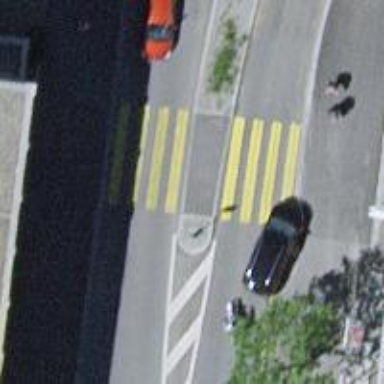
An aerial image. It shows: Uncontrolled crossing with pedestrian island.